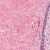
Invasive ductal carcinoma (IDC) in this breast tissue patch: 0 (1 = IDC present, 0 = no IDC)